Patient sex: M
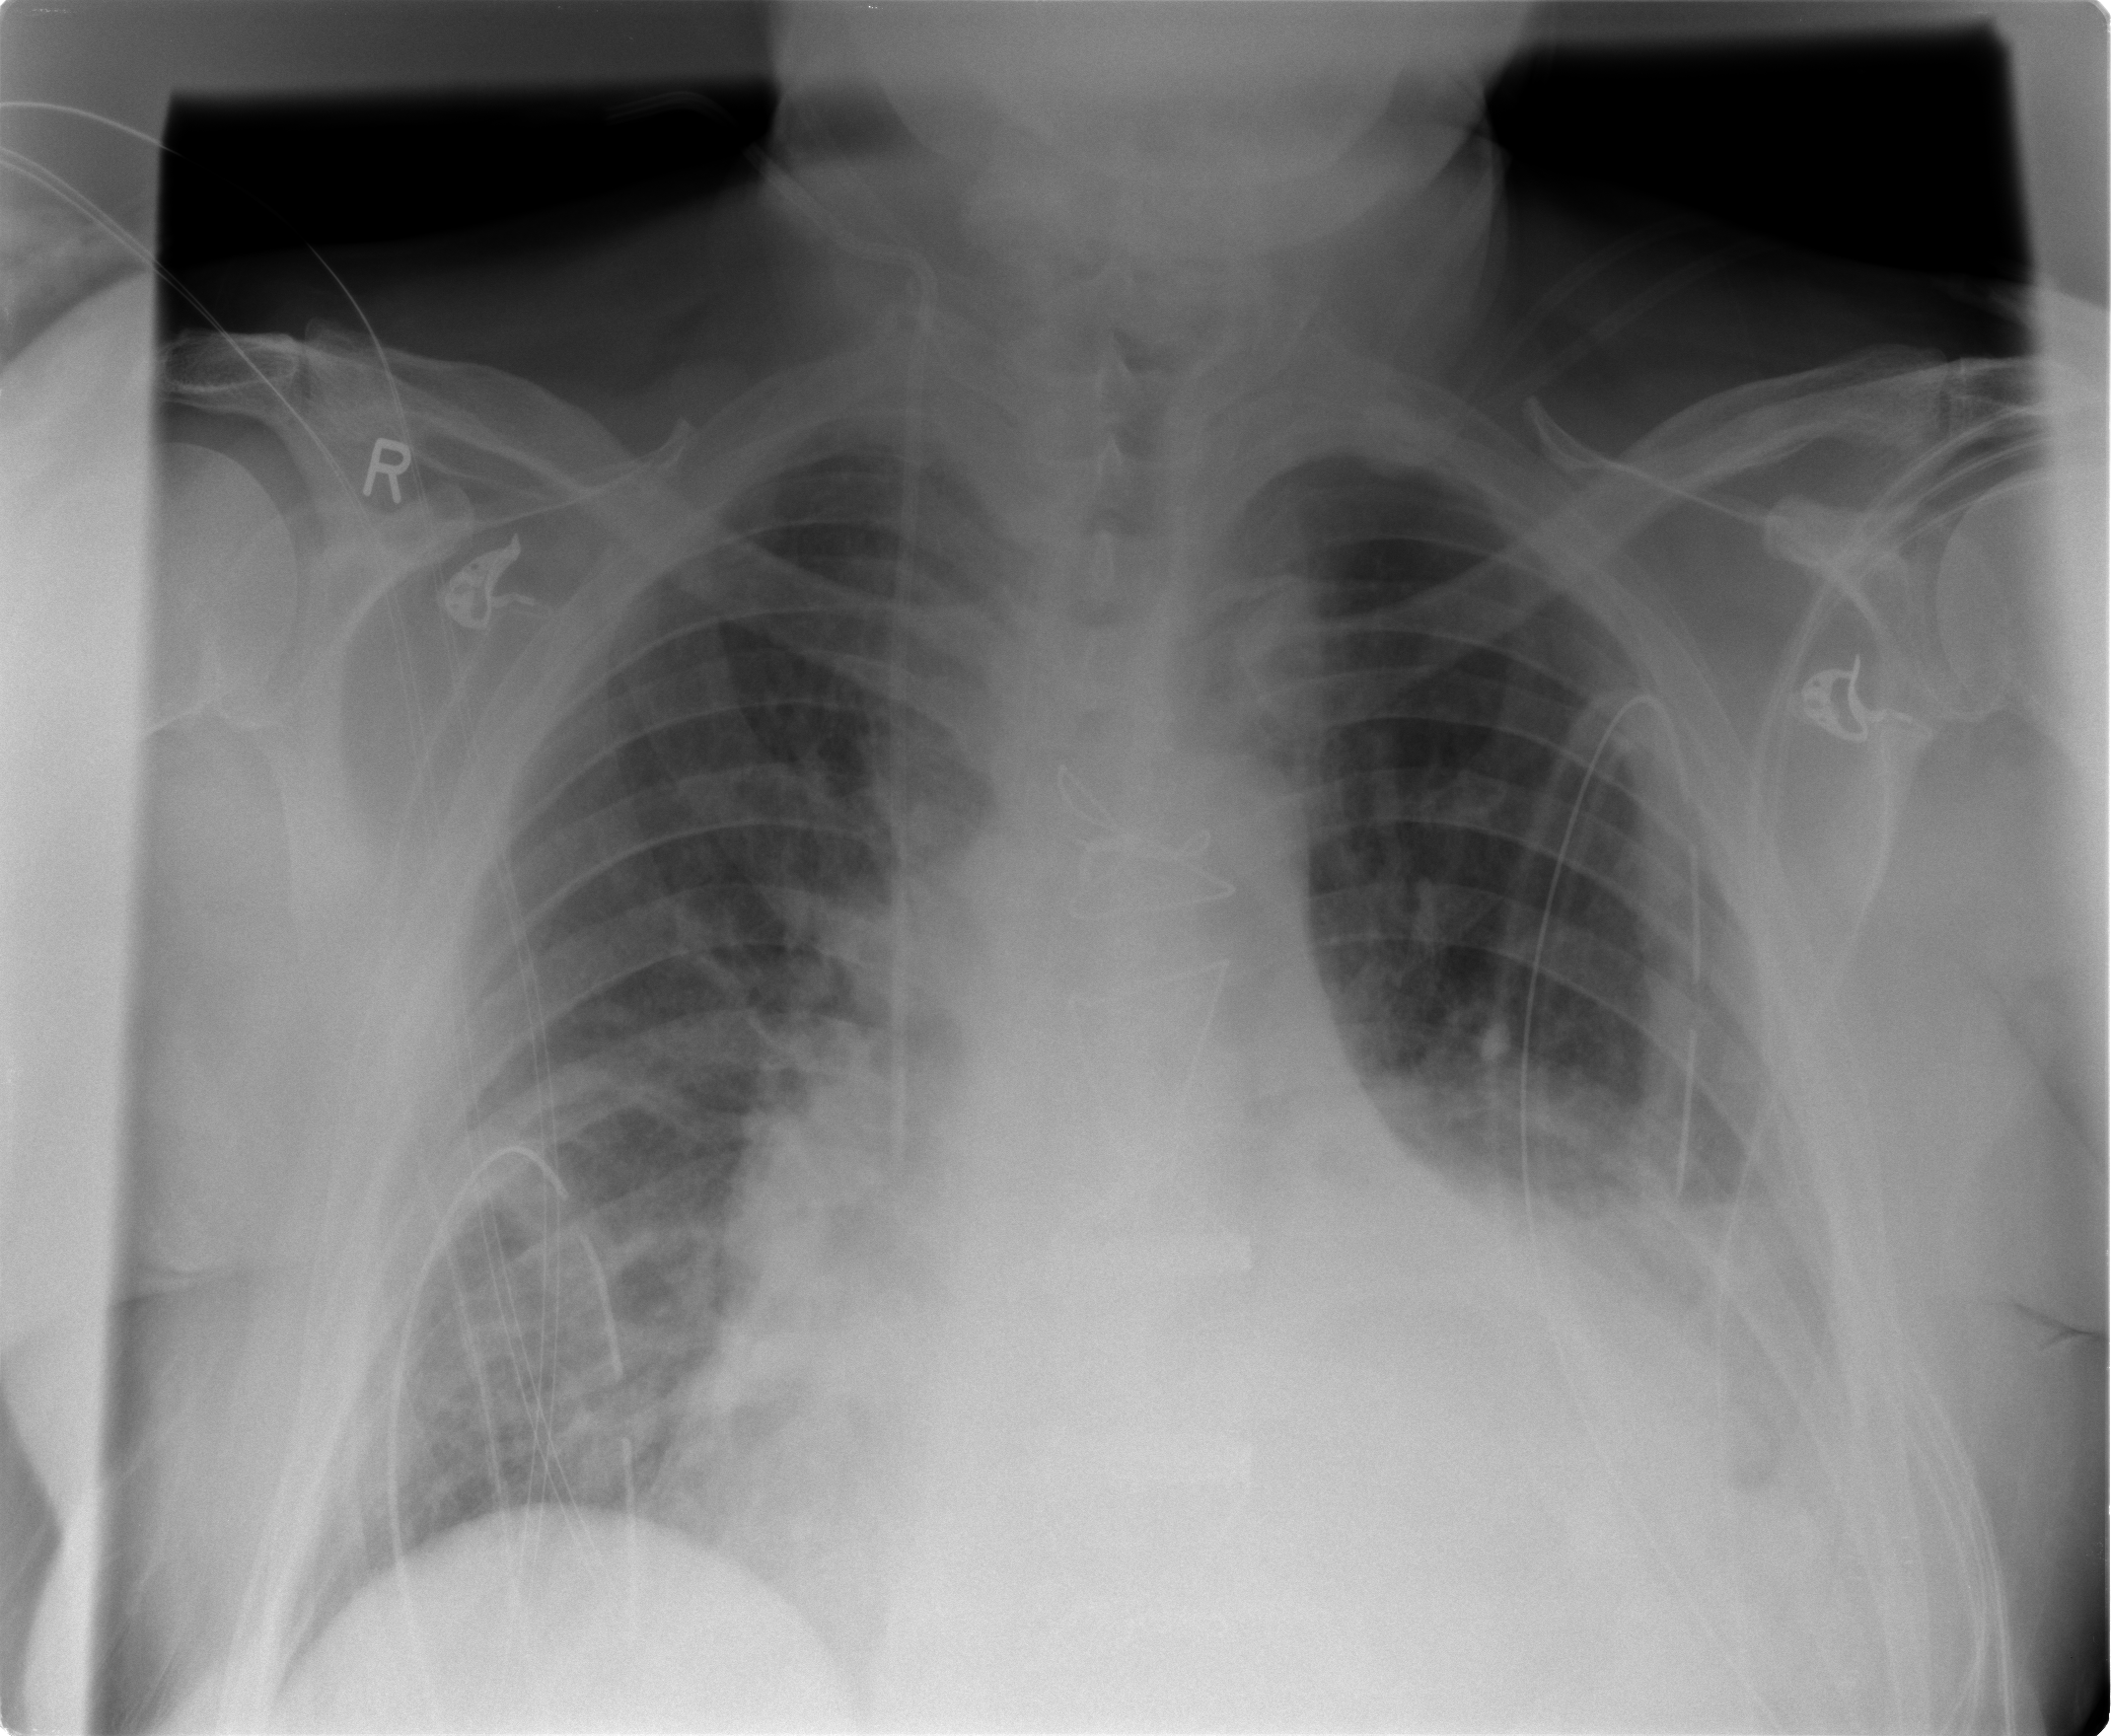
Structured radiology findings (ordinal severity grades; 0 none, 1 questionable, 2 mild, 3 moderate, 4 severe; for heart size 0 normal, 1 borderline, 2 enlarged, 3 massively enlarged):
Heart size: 2
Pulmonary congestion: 2
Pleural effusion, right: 0
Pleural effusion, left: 2
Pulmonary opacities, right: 2
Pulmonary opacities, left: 1
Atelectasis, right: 2
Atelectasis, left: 2